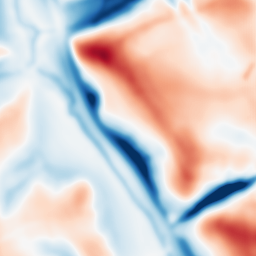
Category: multiscale
Decomposition family: dog
Decomposition parameters: sigma_low: 3
sigma_high: 20
Upsampling method: fft_zeropad
Upsampling parameters: scale: 4
Upsampling scale: 4